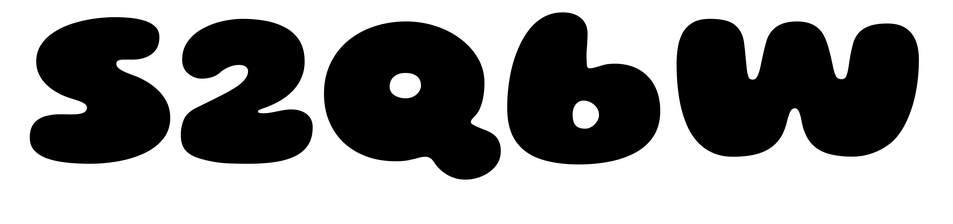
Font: Gluten_Black